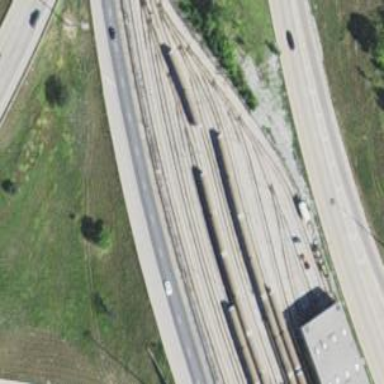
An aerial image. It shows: Electrified rail in service yard.